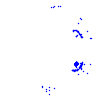
Particle: pion